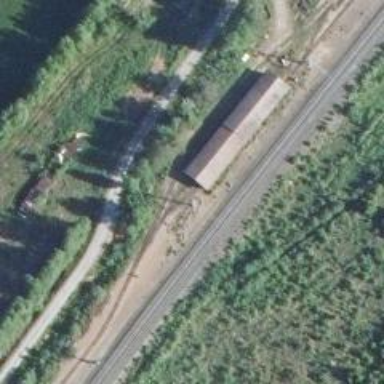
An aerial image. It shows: Preserved railway yard.